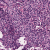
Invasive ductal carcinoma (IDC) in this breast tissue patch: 1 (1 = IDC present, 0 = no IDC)